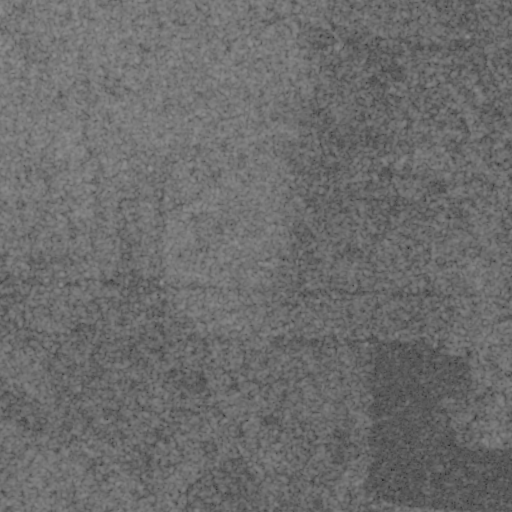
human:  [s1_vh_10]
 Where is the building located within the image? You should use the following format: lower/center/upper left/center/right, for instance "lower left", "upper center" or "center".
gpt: The building is located in the upper right of the image.
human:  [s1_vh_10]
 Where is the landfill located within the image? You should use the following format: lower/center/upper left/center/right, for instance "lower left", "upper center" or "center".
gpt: There is no landfill in the image.

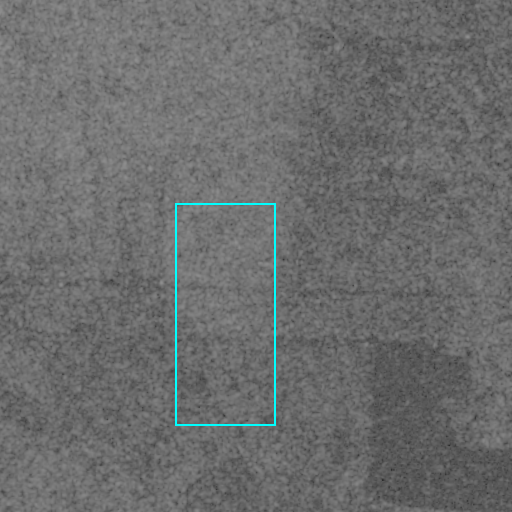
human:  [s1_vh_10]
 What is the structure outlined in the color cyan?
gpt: There is no cyan outline.
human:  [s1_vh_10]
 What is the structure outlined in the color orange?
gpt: There is no structure outlined in orange.